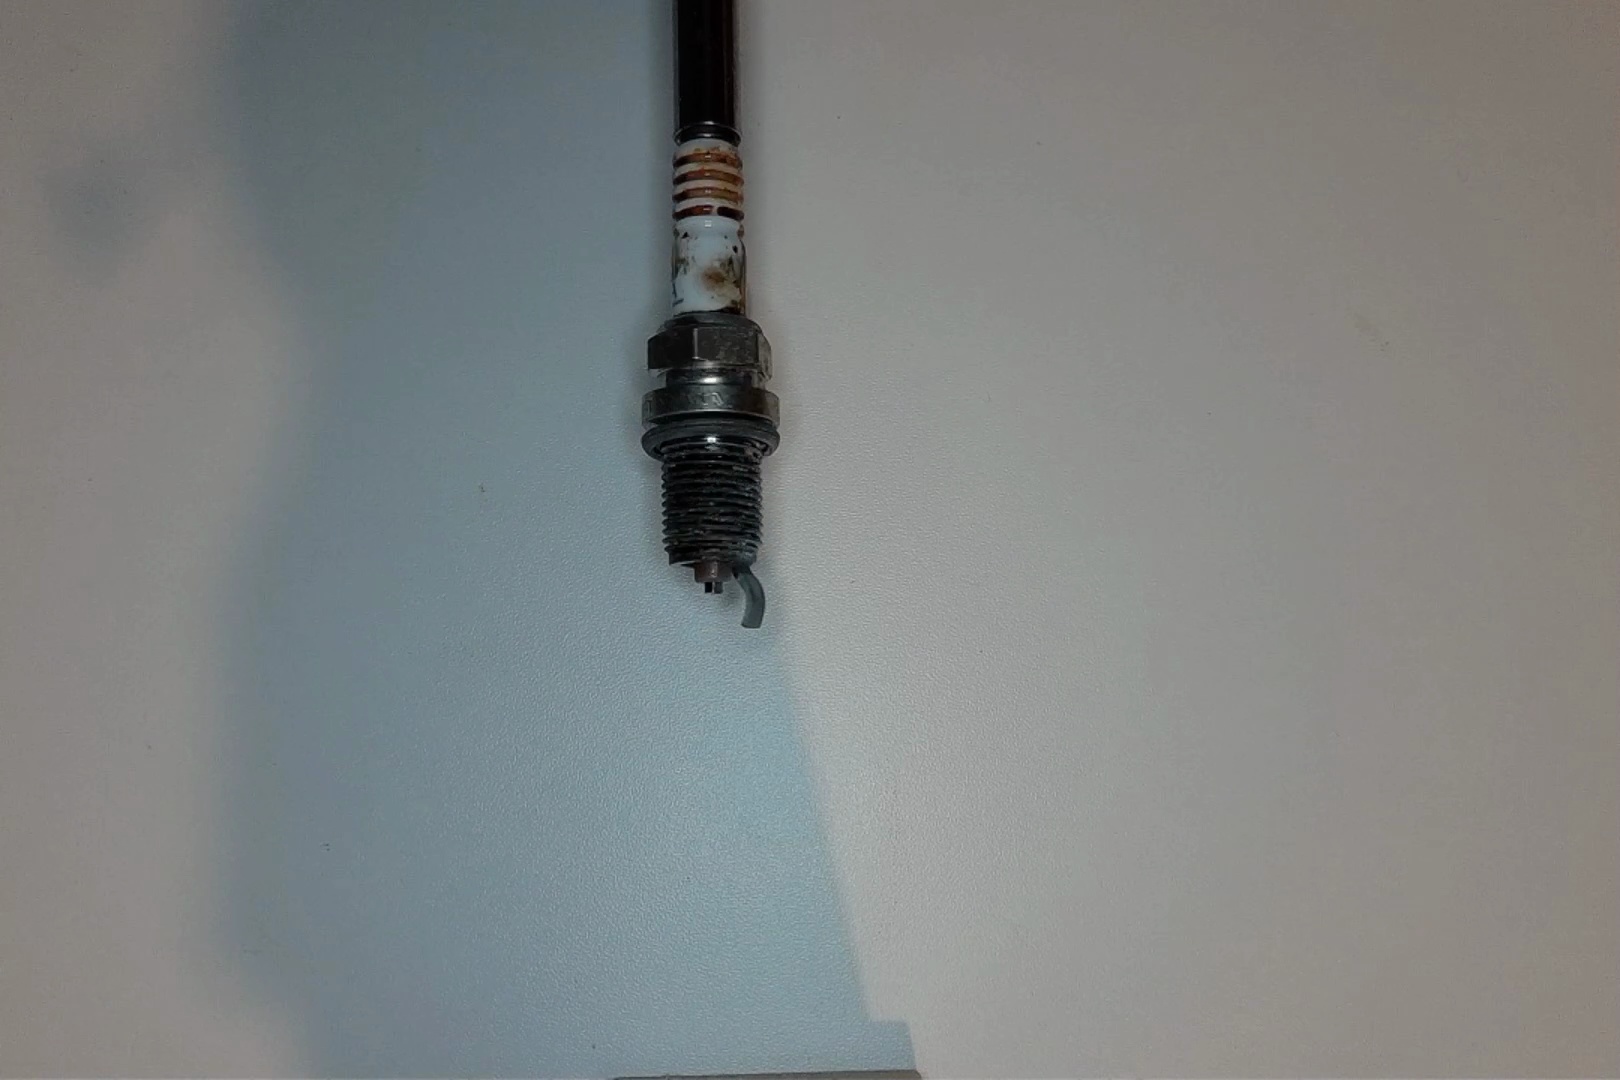
Label: anomaly